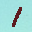
Label: 1